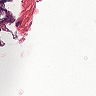
Metastatic tissue present: no